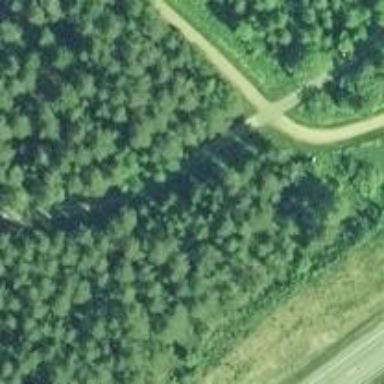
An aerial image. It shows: Cycleway.